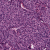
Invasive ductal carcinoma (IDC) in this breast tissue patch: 1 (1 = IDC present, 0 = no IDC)